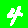
Digit: 4